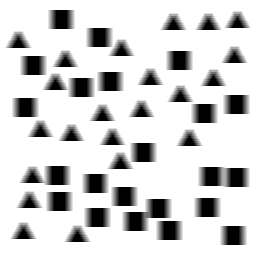
Squares: 22
Triangles: 22
Stars: 0
Total shapes: 44